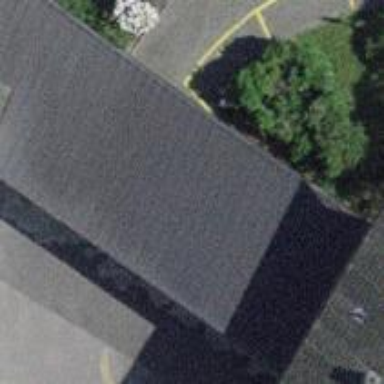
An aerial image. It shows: School building with unique roof design.